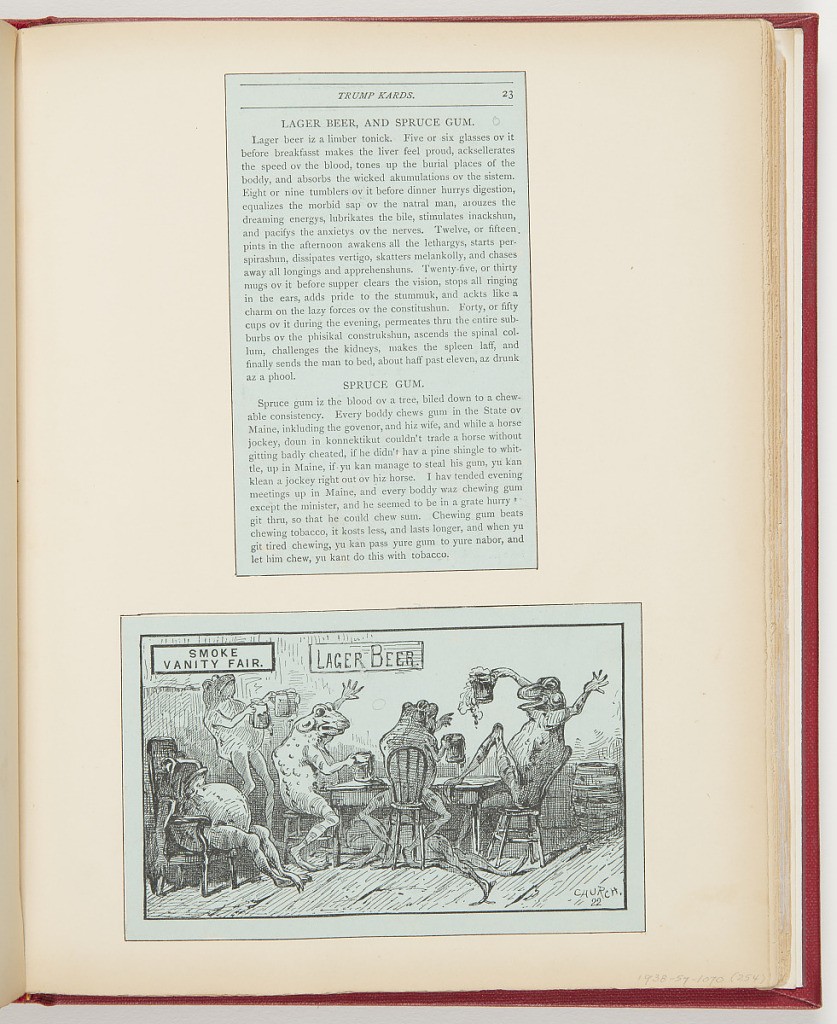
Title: Larger Beer, and Spruce Gum
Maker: Frederick Stuart Church, American, 1842–1924
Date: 1877
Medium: Printed in black ink on blue paper
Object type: Ephemera
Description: Top, short story on large beer and spruce gum. Bottom, frogs at a pub. Left, frog with protruding stomach, slumped on chair; behind, frog with two beers foaming. Center, three frogs sitting at a table with beers in hand.